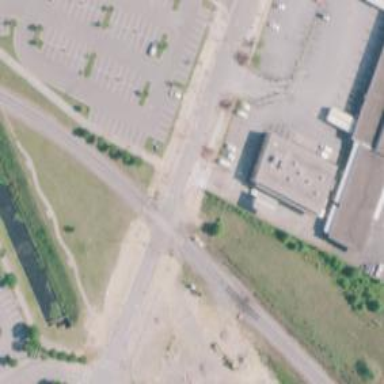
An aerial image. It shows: Level crossing with lights at railway intersection.